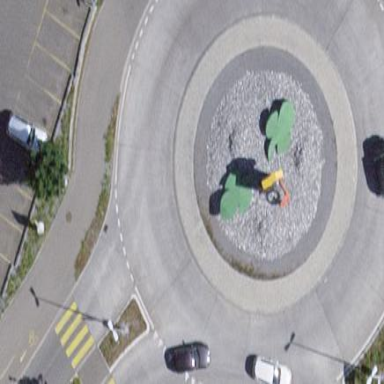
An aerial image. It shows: Primary highway with concrete surface leading to roundabout.